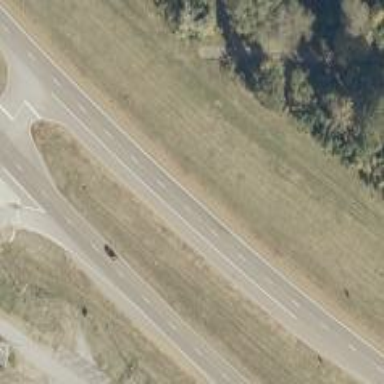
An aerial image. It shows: Dual carriageway expressway with asphalt surface. It is classified as trunk highway.